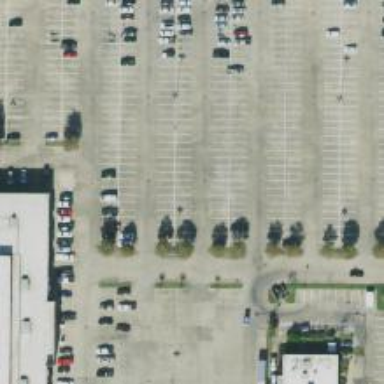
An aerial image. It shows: Parking space.